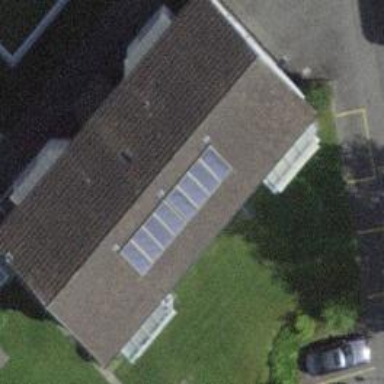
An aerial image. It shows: Solar power generator utilizing photovoltaic technology with solar photovoltaic panels.